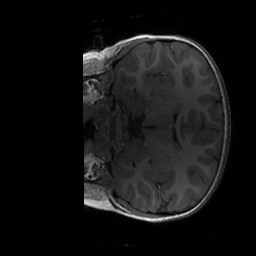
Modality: T1w
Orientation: coronal
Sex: female
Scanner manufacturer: siemens
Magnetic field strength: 3 T
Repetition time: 1.9 s
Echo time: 0.00243 s